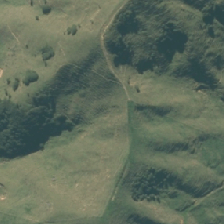
Land cover: grose_broom